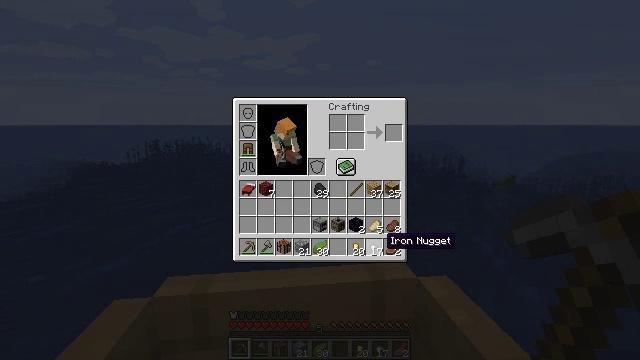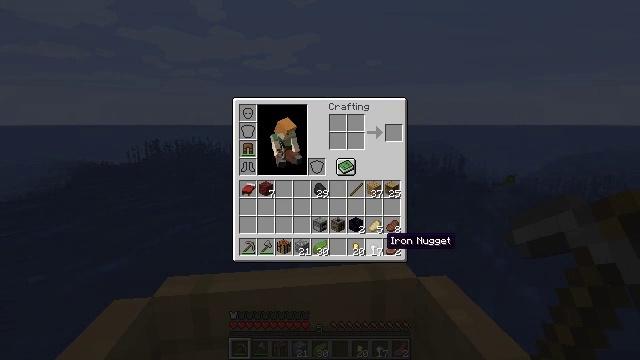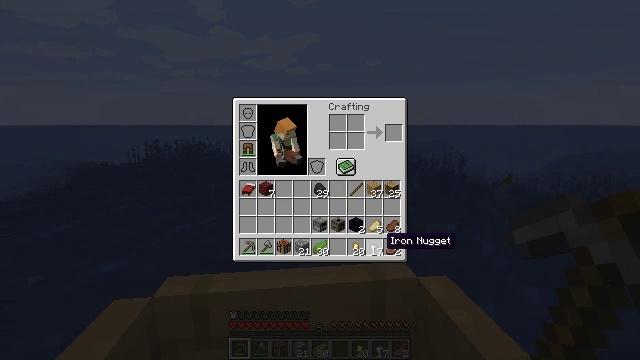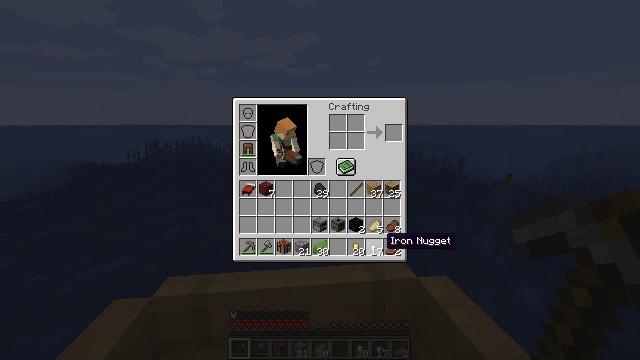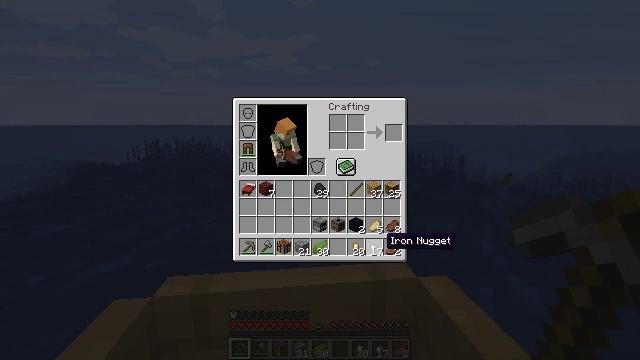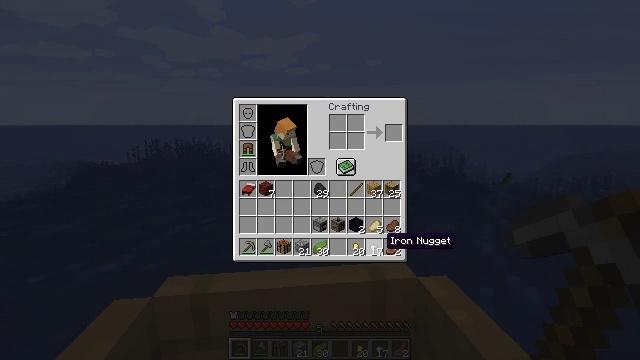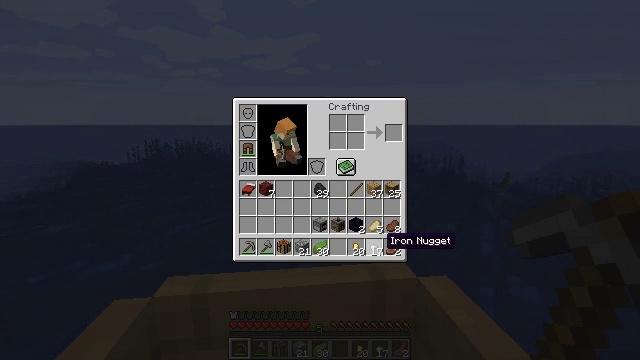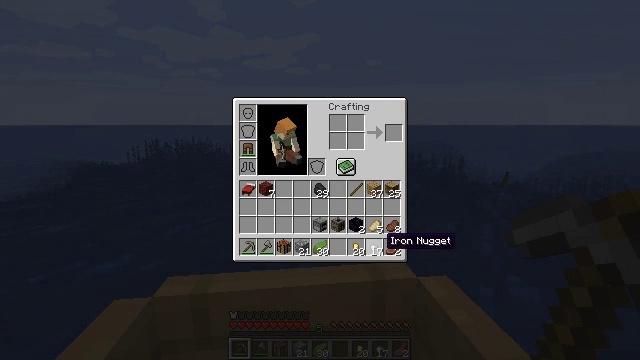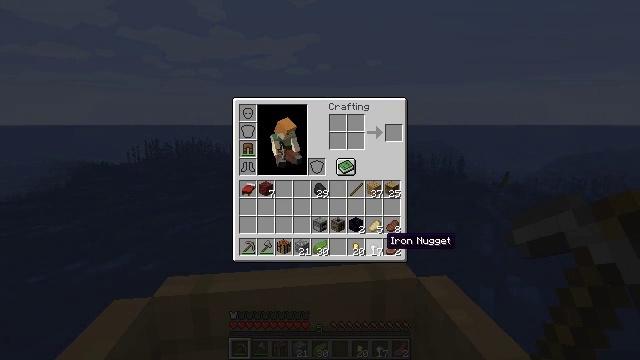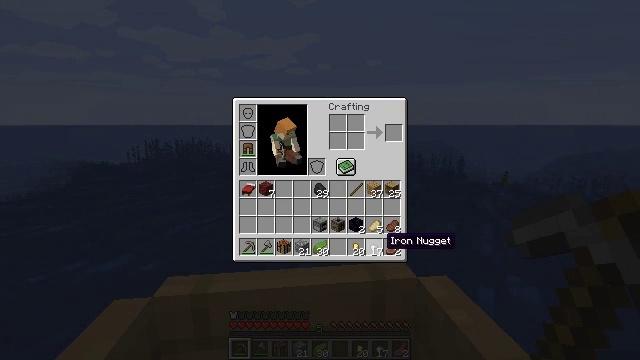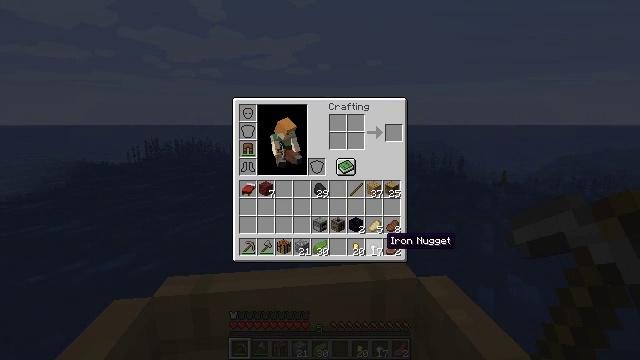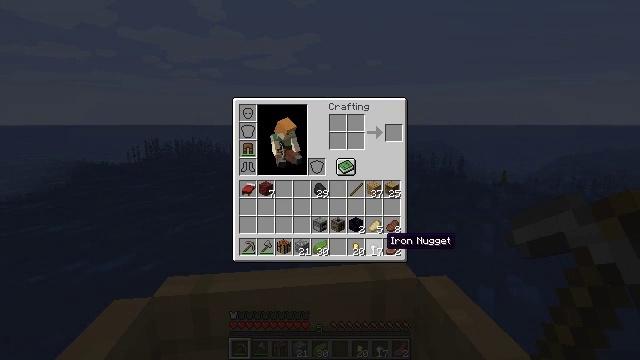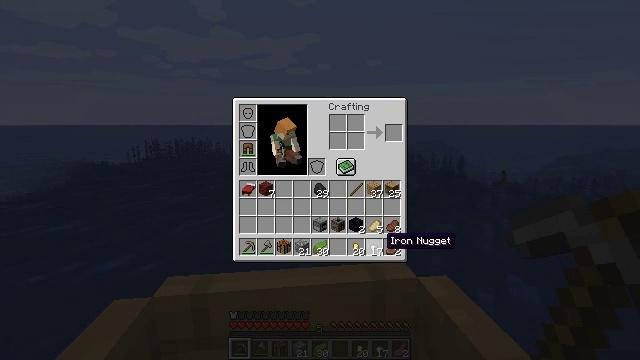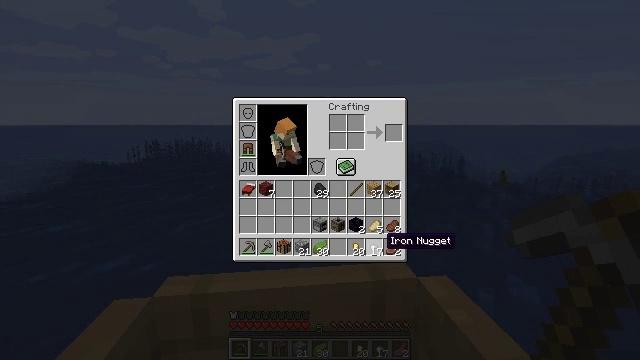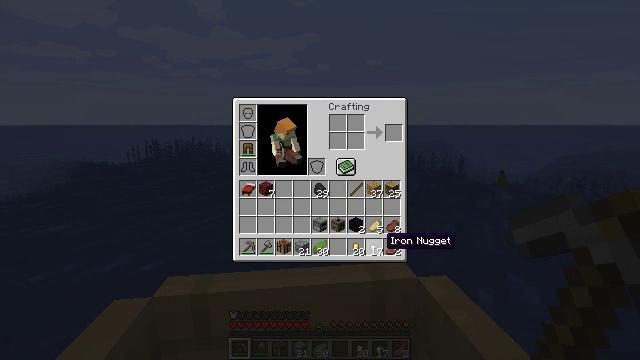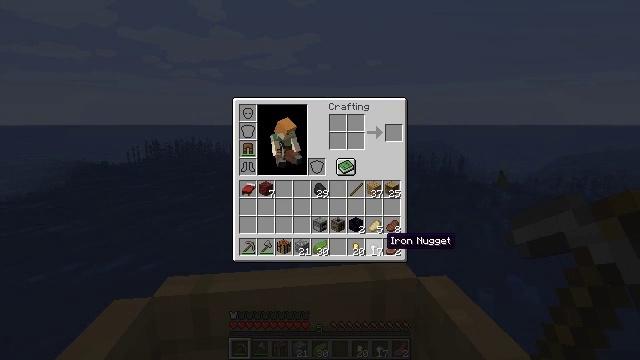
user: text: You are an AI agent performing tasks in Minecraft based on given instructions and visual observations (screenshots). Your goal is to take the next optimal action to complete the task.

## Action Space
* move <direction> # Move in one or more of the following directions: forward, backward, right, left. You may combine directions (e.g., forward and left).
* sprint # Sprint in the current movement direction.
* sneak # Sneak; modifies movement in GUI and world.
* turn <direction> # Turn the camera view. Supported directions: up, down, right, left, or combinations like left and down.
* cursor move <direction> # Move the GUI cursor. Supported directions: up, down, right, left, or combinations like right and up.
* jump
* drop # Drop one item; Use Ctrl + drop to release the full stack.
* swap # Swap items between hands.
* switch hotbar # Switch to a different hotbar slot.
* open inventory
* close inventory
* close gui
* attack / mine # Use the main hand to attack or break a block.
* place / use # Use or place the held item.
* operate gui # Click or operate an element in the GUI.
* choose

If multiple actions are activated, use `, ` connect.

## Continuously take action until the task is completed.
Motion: motion action
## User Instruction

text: Drop kelp from the inventory.
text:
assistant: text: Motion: no_op
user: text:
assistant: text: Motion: no_op
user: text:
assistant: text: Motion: no_op
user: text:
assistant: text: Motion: no_op
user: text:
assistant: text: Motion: no_op
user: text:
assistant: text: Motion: no_op
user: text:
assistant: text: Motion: no_op
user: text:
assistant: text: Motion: no_op
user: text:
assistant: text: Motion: no_op
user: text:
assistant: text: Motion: no_op
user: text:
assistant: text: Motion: no_op
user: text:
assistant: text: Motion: no_op
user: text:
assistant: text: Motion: no_op
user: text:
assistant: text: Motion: no_op
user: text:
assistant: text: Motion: no_op
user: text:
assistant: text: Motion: no_op
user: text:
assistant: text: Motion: no_op
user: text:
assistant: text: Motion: no_op
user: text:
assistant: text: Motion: no_op
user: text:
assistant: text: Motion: no_op
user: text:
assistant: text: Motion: no_op
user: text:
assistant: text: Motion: no_op
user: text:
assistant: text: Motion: no_op
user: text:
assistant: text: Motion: no_op
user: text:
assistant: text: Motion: no_op
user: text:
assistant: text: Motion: no_op
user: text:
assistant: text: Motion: no_op
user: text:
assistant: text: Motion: no_op
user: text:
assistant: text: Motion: no_op
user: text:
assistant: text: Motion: no_op